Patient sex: M
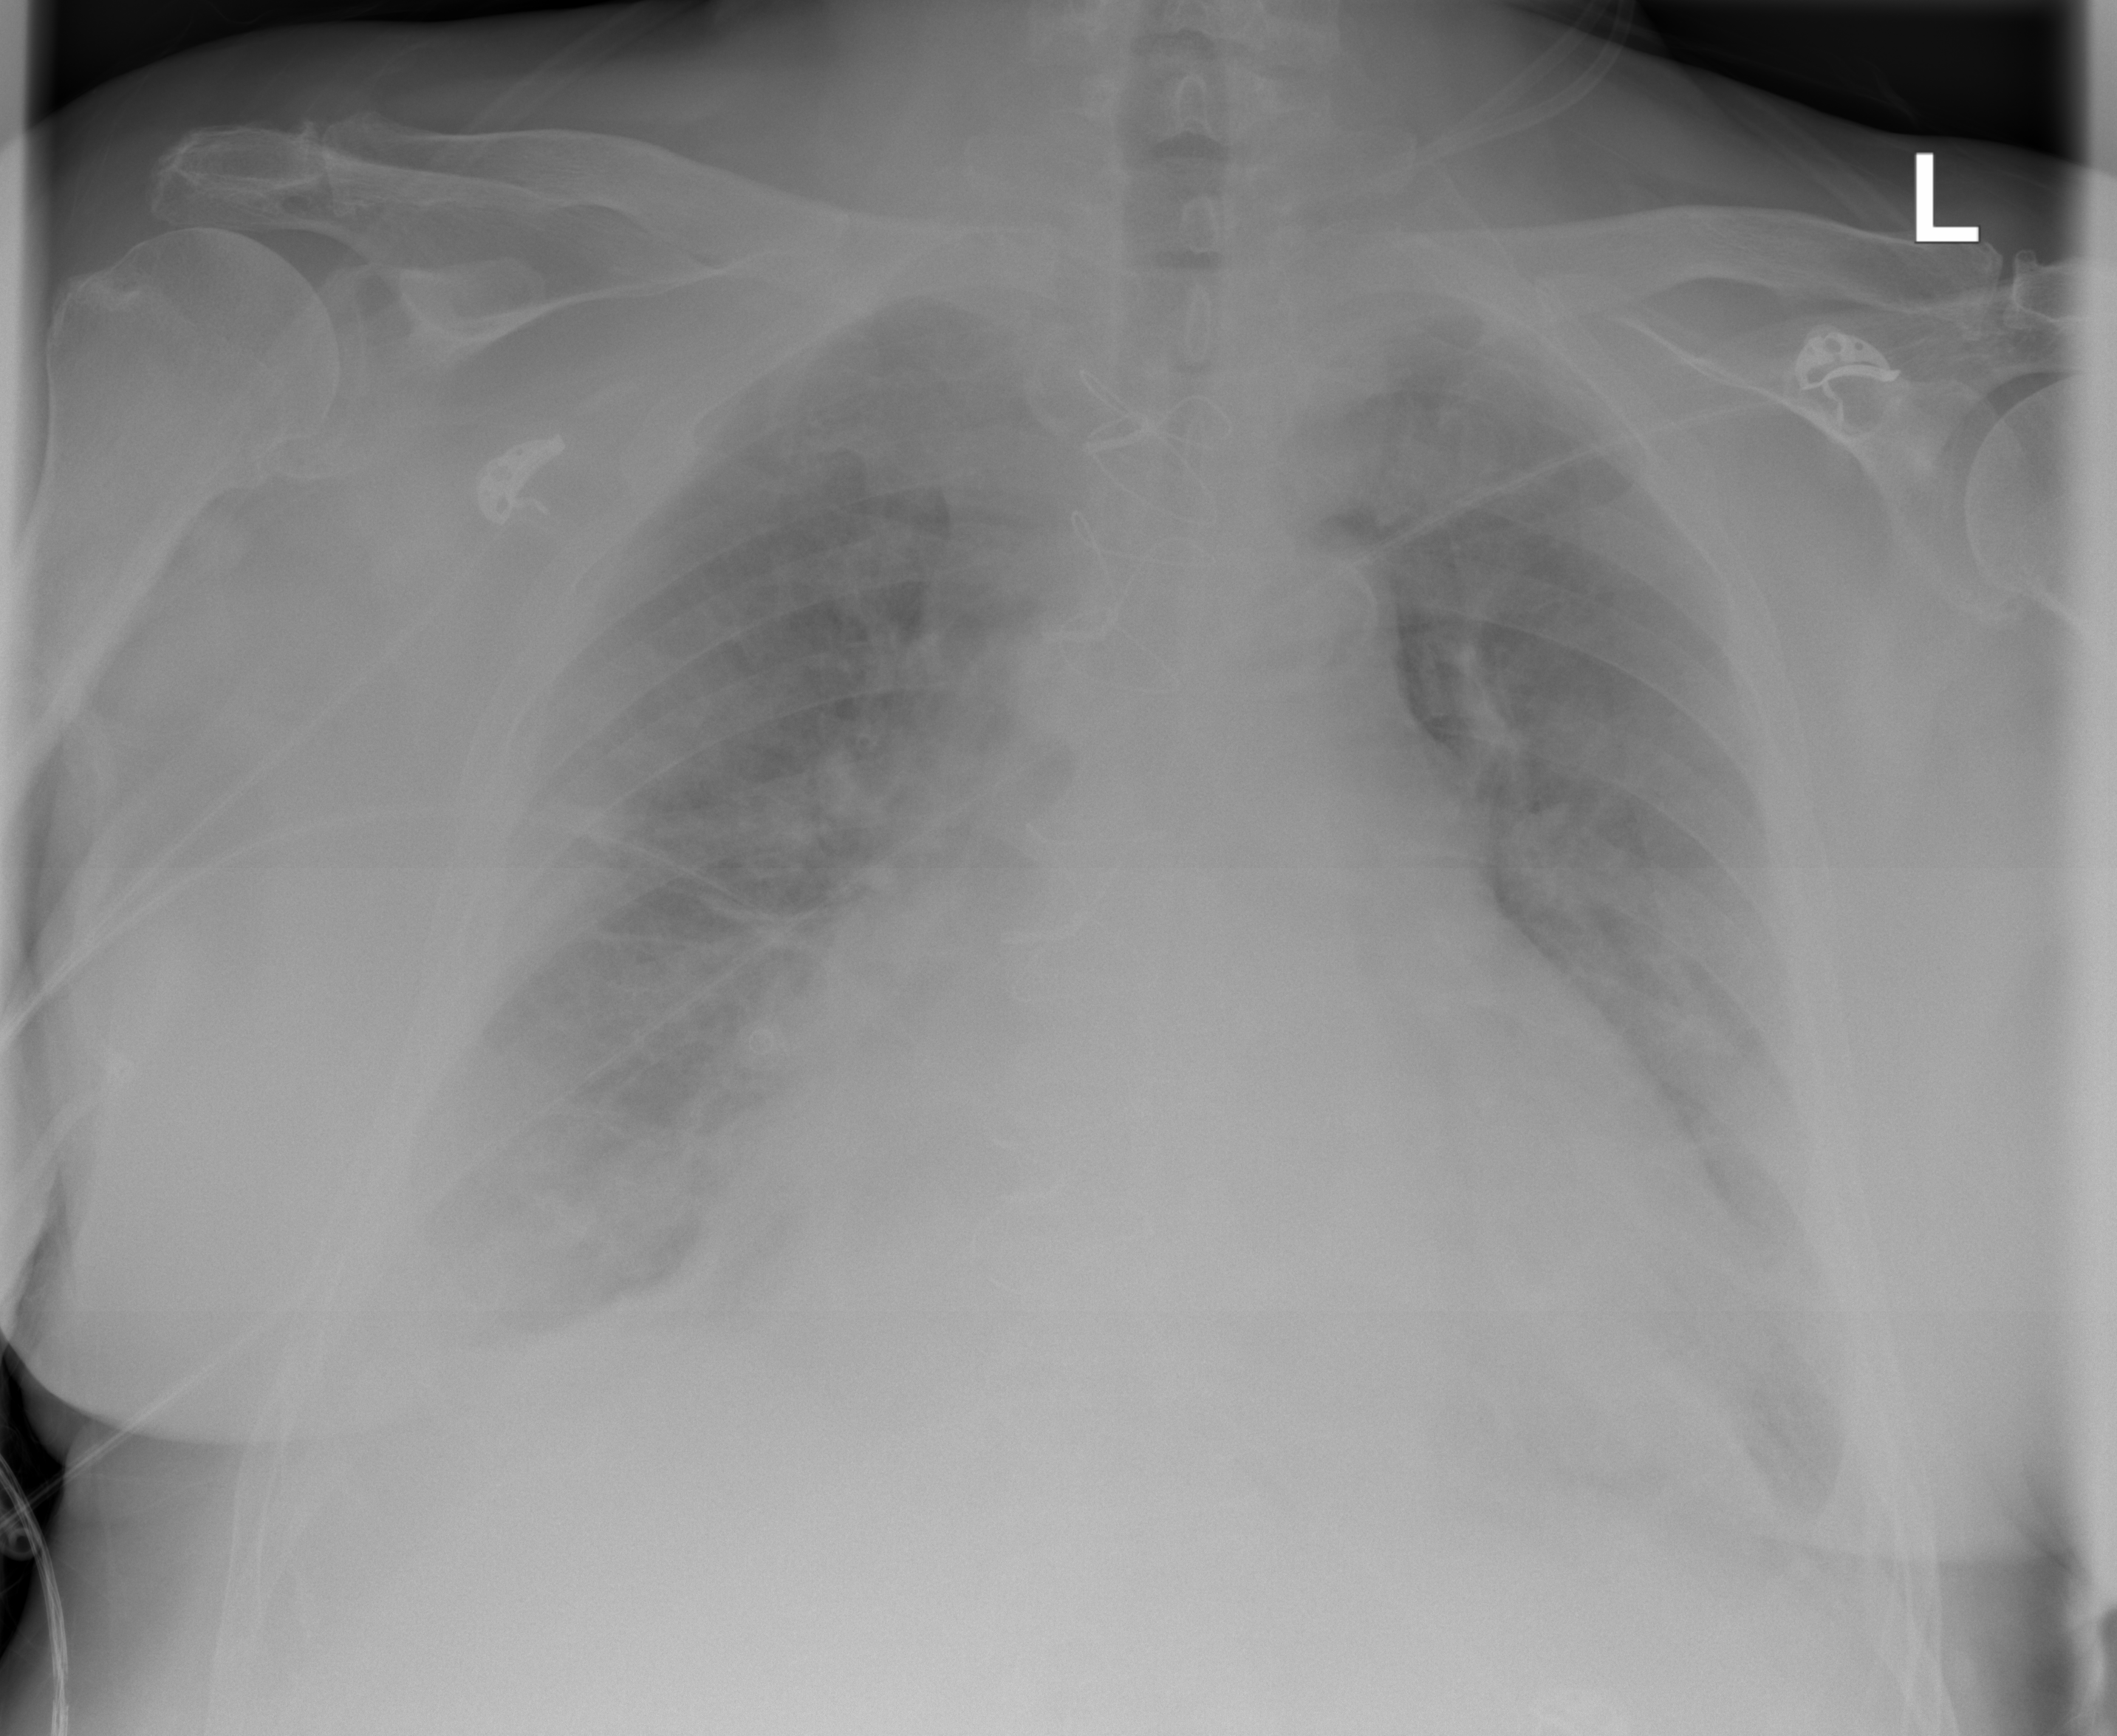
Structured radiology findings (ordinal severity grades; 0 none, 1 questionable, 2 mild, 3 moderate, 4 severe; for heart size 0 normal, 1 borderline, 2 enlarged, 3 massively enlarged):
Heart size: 3
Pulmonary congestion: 3
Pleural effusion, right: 2
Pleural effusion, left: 2
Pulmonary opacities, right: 3
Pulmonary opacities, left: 2
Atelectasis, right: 2
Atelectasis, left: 2